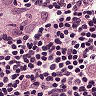
Metastatic tissue present: yes